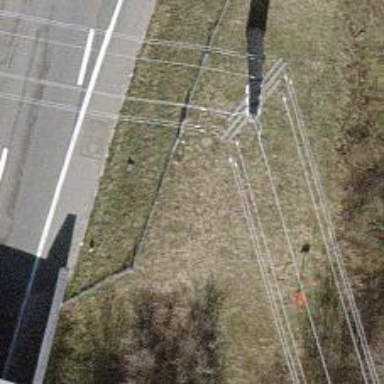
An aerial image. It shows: Pipeline marker.